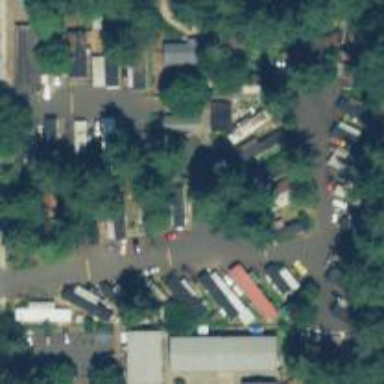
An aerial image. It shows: Residential area known as trailer park.